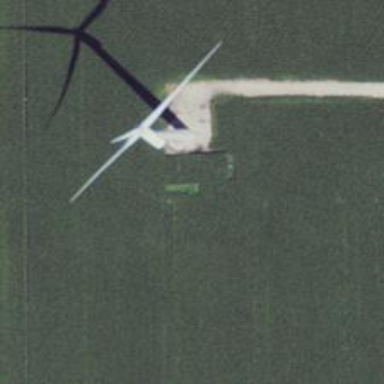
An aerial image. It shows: Wind generator with horizontal axis. The generator is wind turbine.